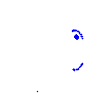
Particle: electron